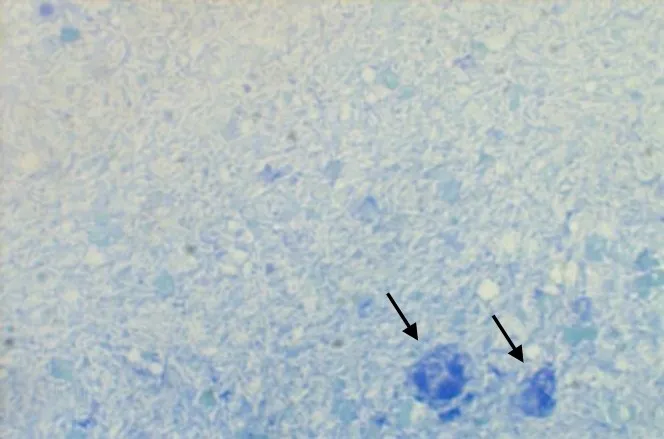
Liver contact smear. Degenerated cells (Black arrows). Note numerous unstained ghost-like bacilli covering all over the smear in the background, (Giemsa, 1000x).
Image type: pathology (giemsa)